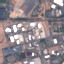
Land use / land cover: Industrial